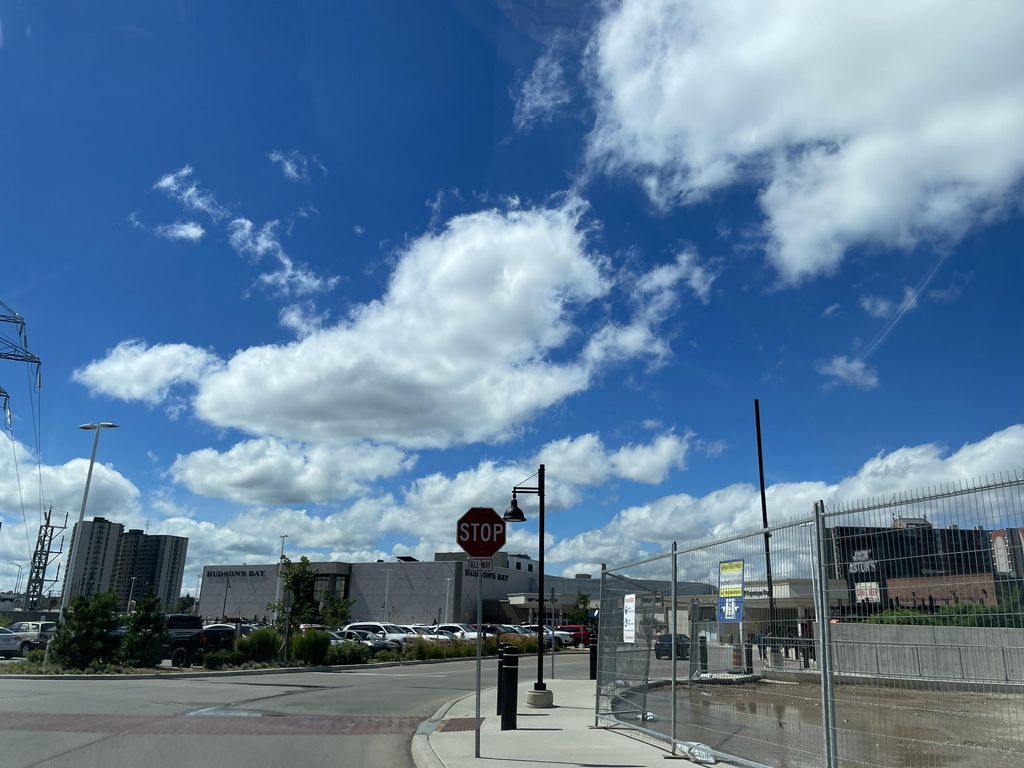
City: kitchener-waterloo